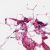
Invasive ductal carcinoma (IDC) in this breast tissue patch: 0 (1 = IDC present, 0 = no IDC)